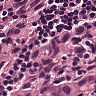
Metastatic tissue present: yes